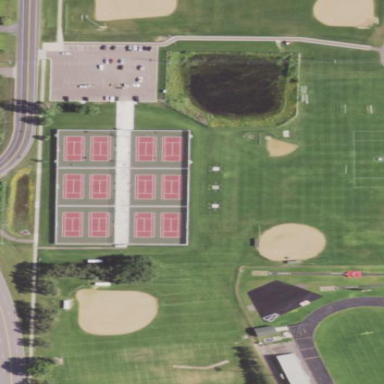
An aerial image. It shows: Tennis court in leisure pitch.